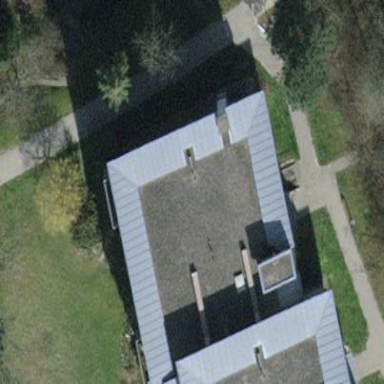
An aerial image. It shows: Flat roofed building.